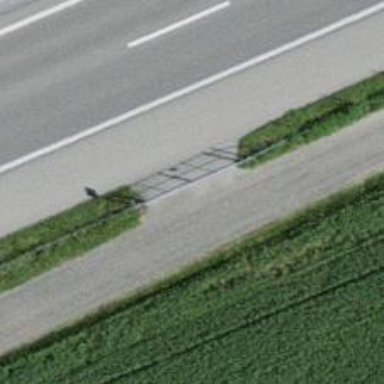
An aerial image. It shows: Gate.